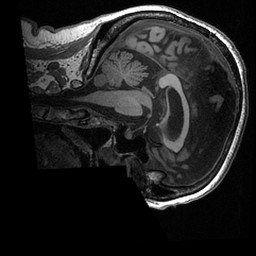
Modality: T1w
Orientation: sagittal
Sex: female
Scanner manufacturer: ge
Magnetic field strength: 3 T
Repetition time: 0.0064 s
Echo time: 0.00281 s